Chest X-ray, PA view. Patient: 49 years old, sex M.
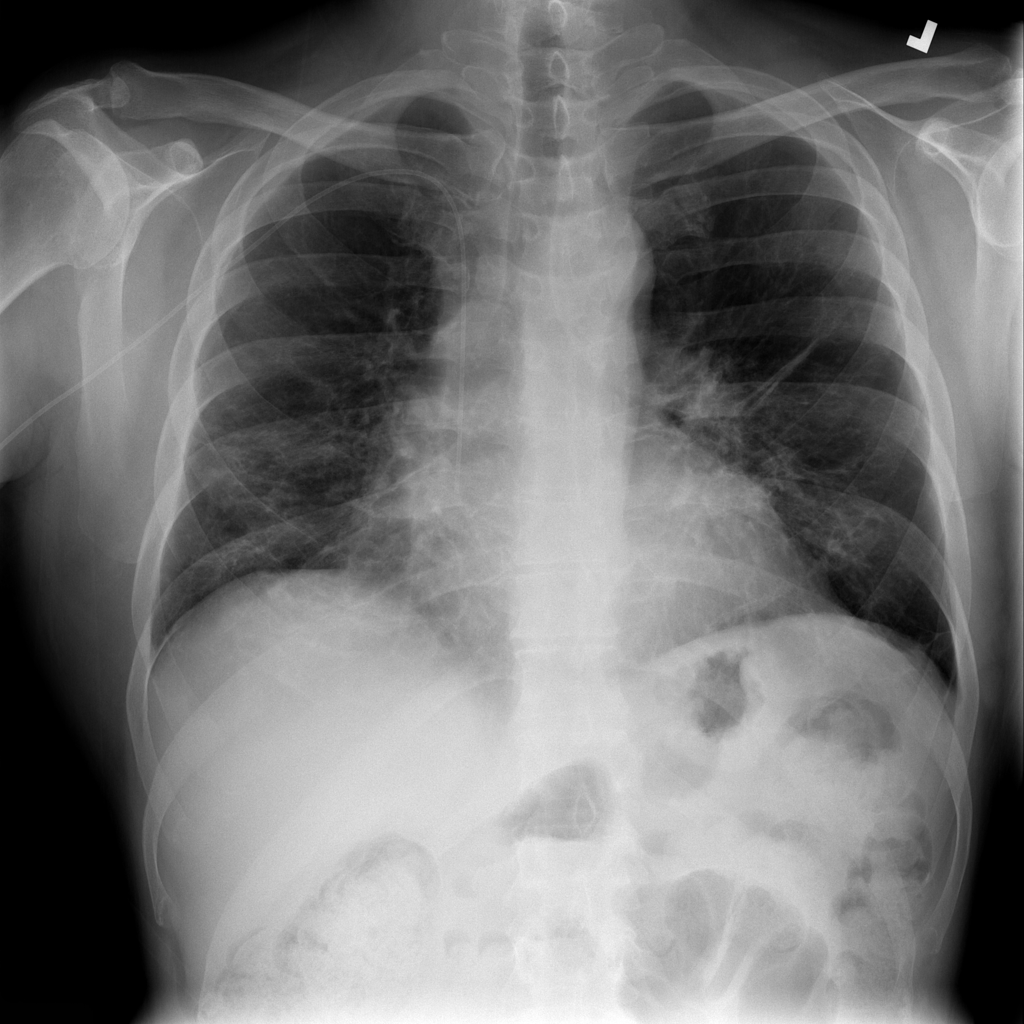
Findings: Infiltration, Nodule